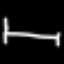
Label: bed